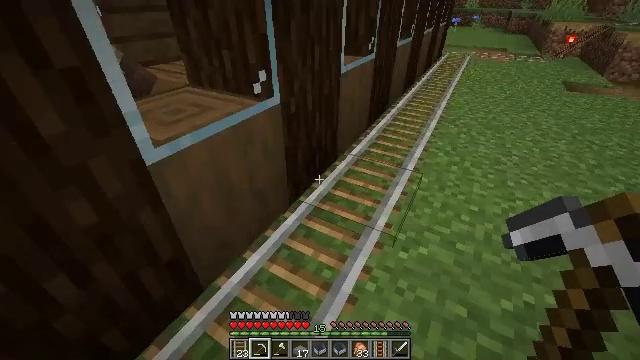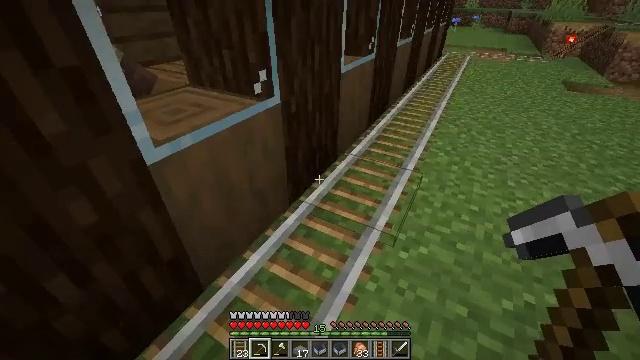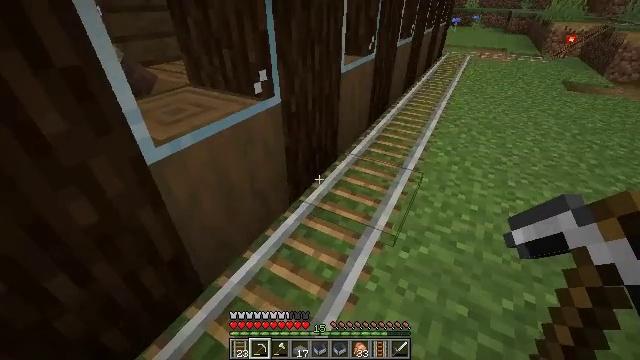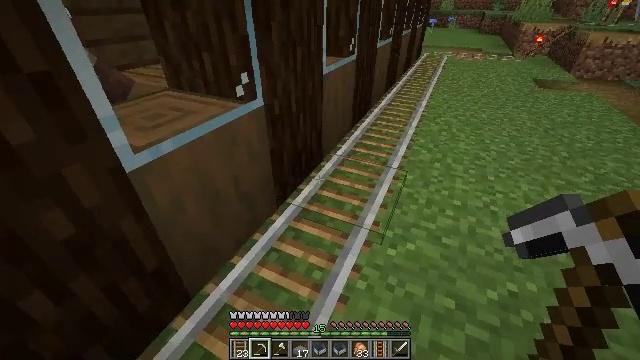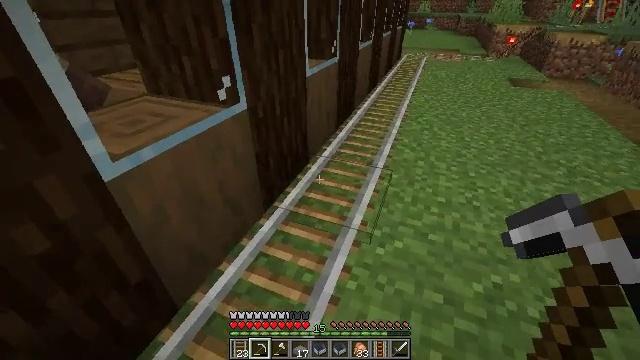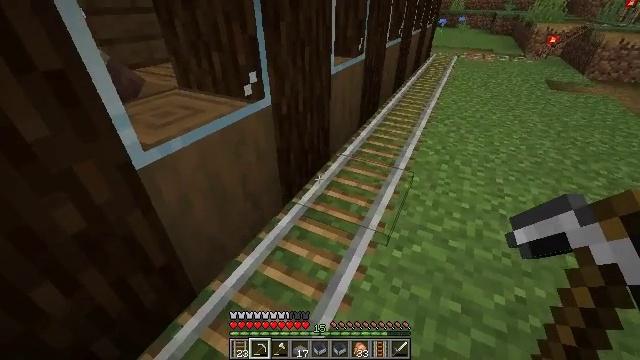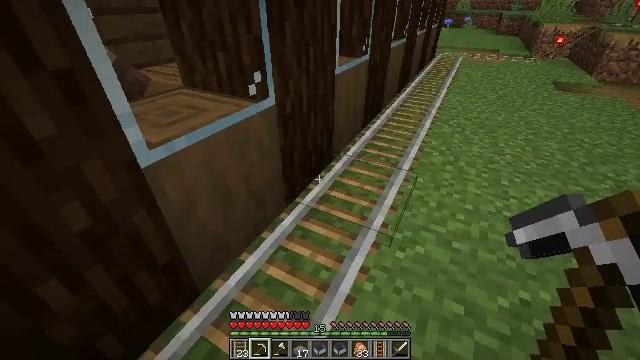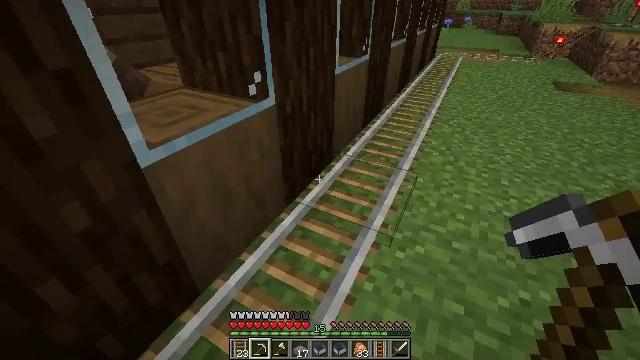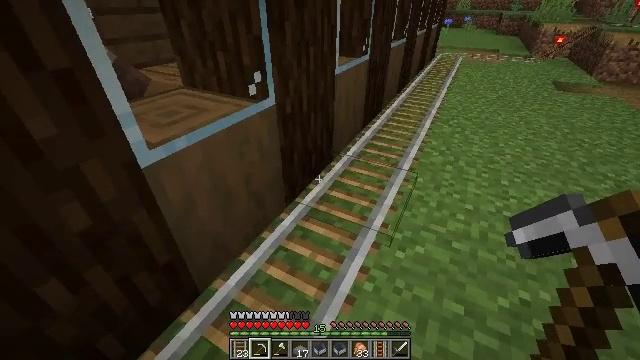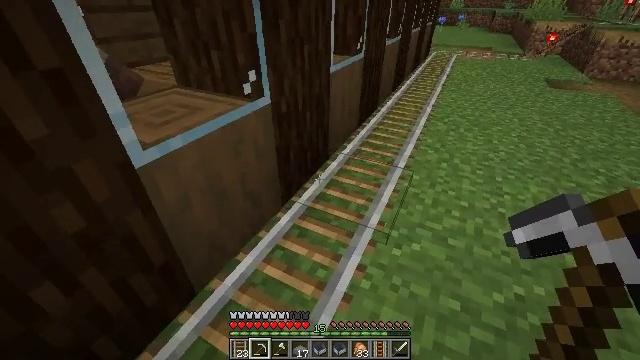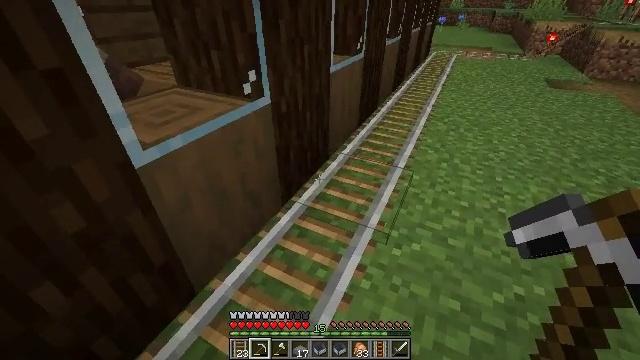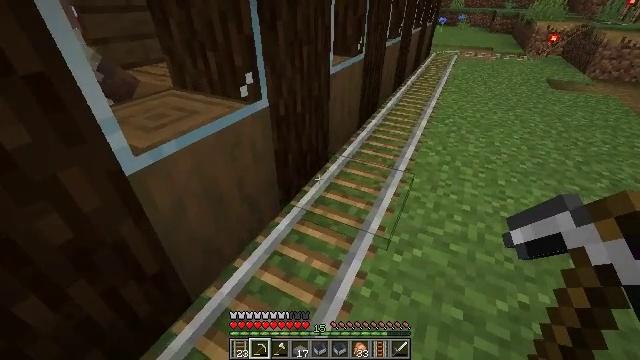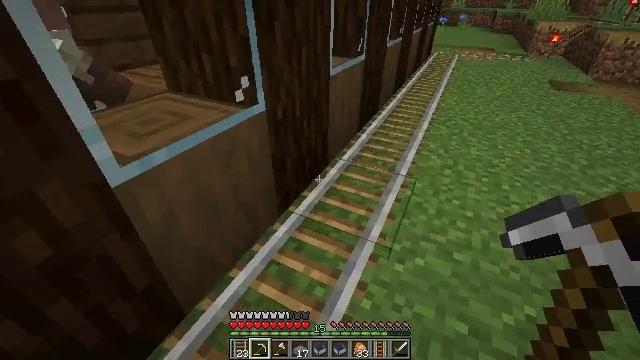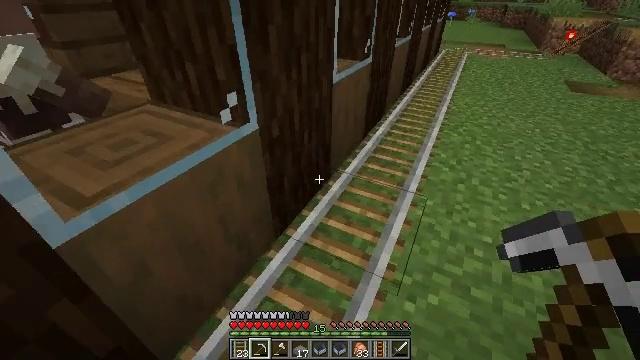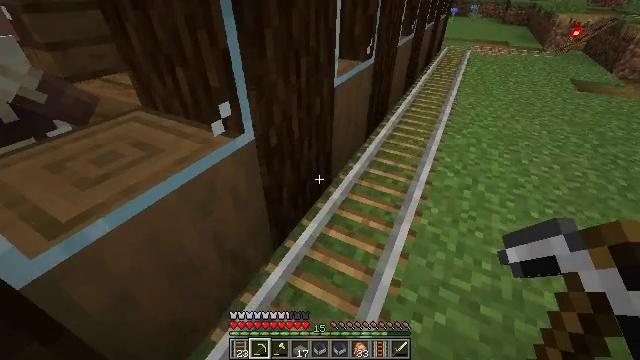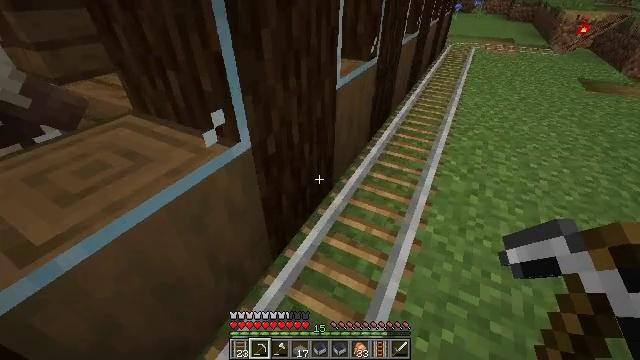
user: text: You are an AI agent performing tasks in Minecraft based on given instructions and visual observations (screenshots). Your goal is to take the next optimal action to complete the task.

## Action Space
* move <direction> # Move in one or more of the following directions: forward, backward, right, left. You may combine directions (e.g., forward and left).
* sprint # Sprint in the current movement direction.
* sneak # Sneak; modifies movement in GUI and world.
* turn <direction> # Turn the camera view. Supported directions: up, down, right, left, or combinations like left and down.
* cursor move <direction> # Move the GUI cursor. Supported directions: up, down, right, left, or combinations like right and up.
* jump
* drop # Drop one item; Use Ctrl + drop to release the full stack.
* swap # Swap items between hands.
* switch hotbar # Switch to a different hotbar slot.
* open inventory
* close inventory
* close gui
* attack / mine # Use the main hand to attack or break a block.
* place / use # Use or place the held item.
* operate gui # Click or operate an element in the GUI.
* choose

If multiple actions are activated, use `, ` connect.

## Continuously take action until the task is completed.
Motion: motion action
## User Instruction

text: Mine the stripped spruce log.
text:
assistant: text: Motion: no_op
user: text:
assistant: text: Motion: no_op
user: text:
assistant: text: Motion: turn right
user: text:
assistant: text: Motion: turn right
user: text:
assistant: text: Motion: turn left
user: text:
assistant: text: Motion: no_op
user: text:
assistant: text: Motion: no_op
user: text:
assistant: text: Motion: no_op
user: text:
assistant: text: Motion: turn right
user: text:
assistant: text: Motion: no_op
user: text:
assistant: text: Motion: move forward
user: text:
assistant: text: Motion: move forward
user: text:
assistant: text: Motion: move forward
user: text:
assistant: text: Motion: move forward
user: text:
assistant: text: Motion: no_op
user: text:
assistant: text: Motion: turn down
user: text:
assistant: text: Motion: turn left and down
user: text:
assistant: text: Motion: turn left and down
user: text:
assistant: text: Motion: turn left and down
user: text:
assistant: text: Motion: turn left and down
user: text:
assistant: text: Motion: turn left
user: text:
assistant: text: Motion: turn left
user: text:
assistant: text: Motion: turn left
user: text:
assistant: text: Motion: turn left
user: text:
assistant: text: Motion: turn left
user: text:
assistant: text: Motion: no_op
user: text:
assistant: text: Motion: no_op
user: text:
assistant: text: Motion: no_op
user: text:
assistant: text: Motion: no_op
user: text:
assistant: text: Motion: no_op